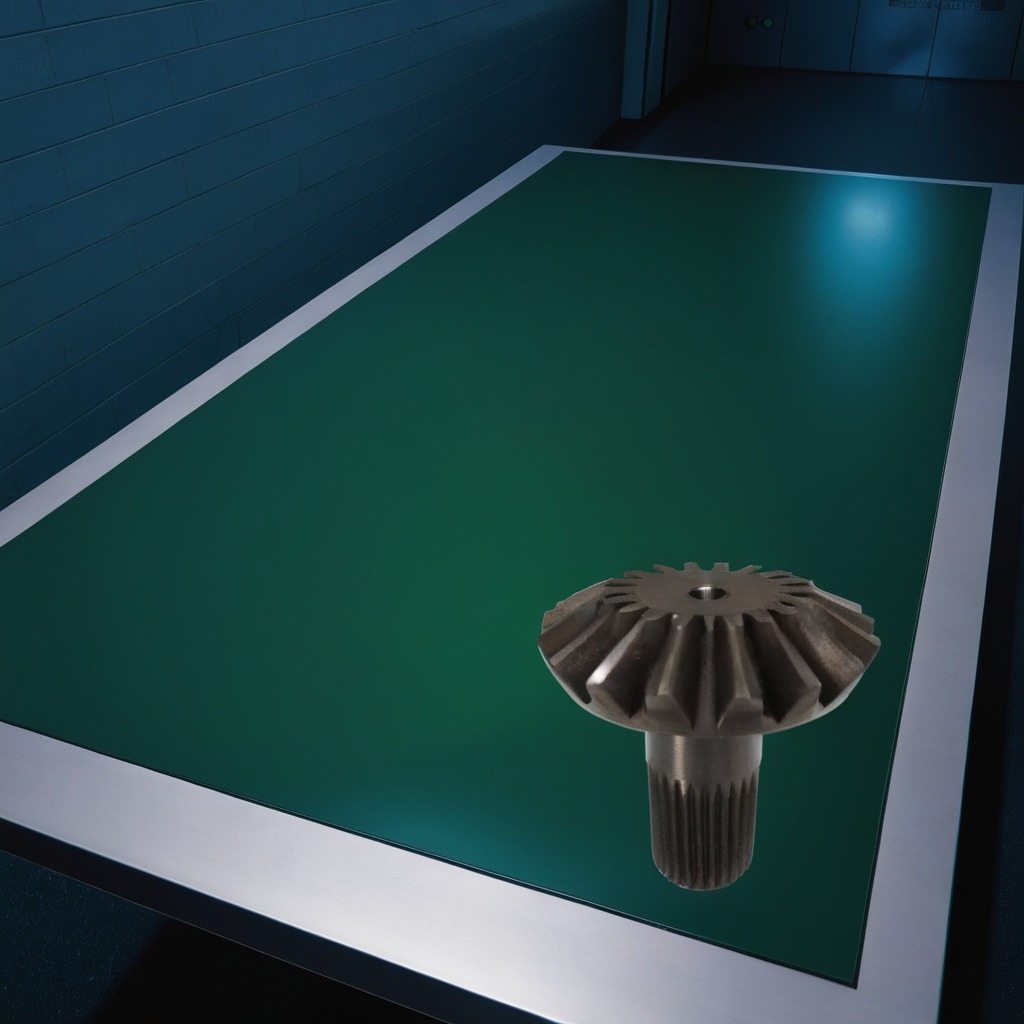
A steel gear with teeth is lying on the clean empty table in a railway signal maintenance room.